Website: apple
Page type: customer-info-address
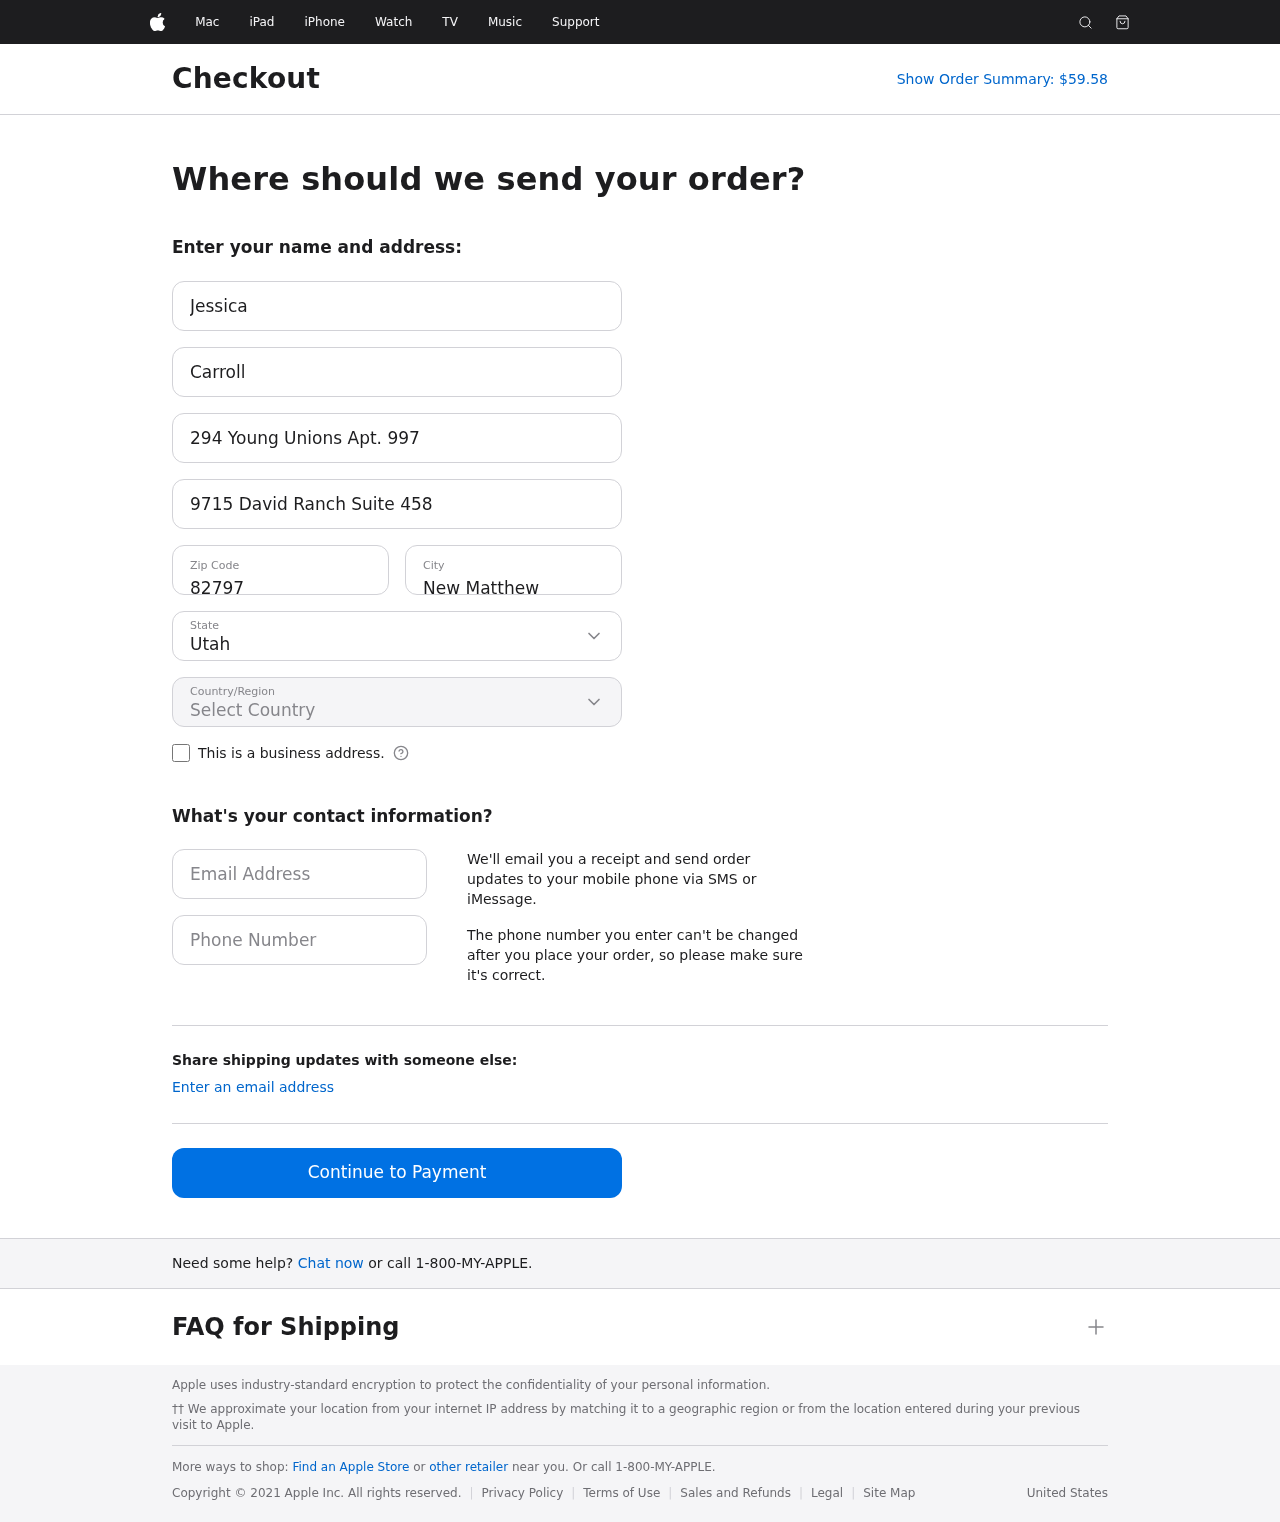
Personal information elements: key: PII_CITY
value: New Matthew
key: PII_COUNTRY
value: United States
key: PII_EMAIL
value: jcarroll@gmail.com
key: PII_FIRSTNAME
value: Jessica
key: PII_LASTNAME
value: Carroll
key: PII_PHONE
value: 3858335849
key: PII_POSTCODE
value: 82797
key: PII_STATE
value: Utah
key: PII_STREET
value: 294 Young Unions Apt. 997
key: PII_STREET2
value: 9715 David Ranch Suite 458
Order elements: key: ORDER_TOTAL
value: Show Order Summary: $59.58